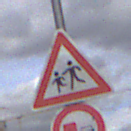
Verkehrszeichen: KinderRechts
Zusatzzeichen unten: UeberholverbotKraftfahrzeuge
Umgebung: Outdoor, Suburban
Tageszeit: MorningAfternoon
Wetter: PartlyCloudy
Licht: Natural
Jahreszeit: NotSpecified
Kontrast: LowContrast